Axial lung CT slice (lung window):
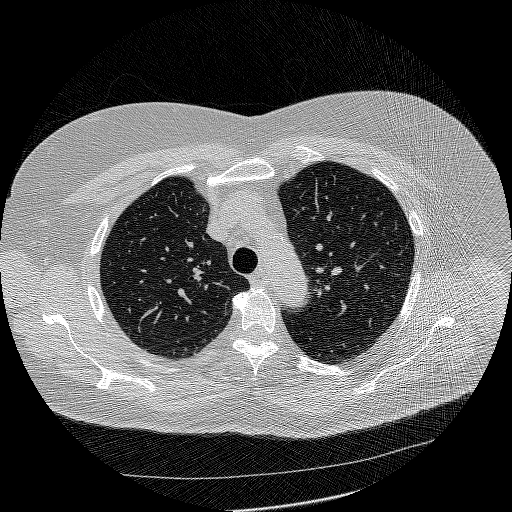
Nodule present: no